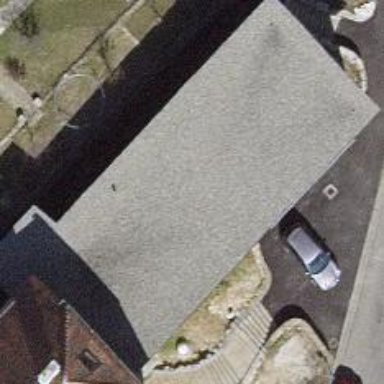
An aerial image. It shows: Semi-detached house with flat roof.